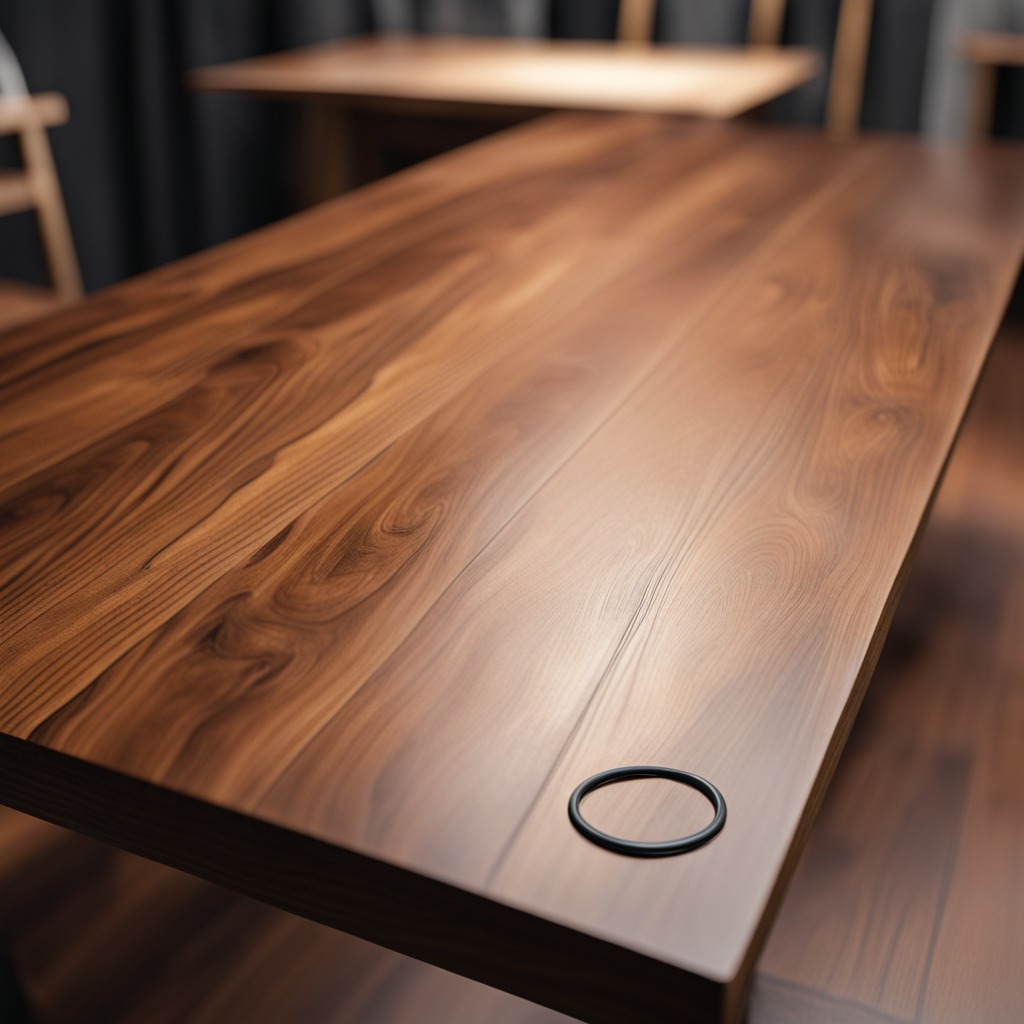
A rubber O-ring lying on a wooden table in a carpentry studio.